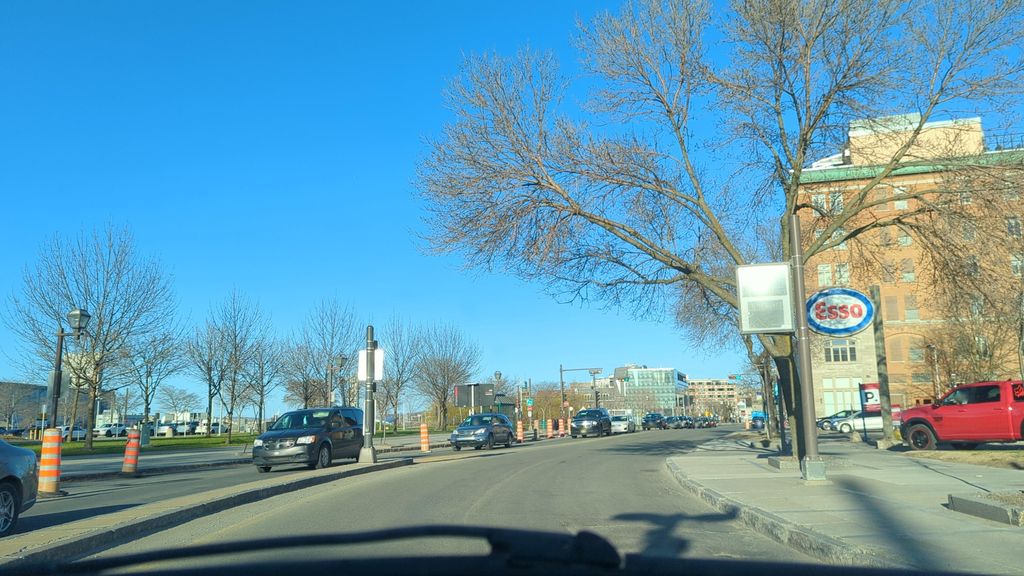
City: quebec_city